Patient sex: F
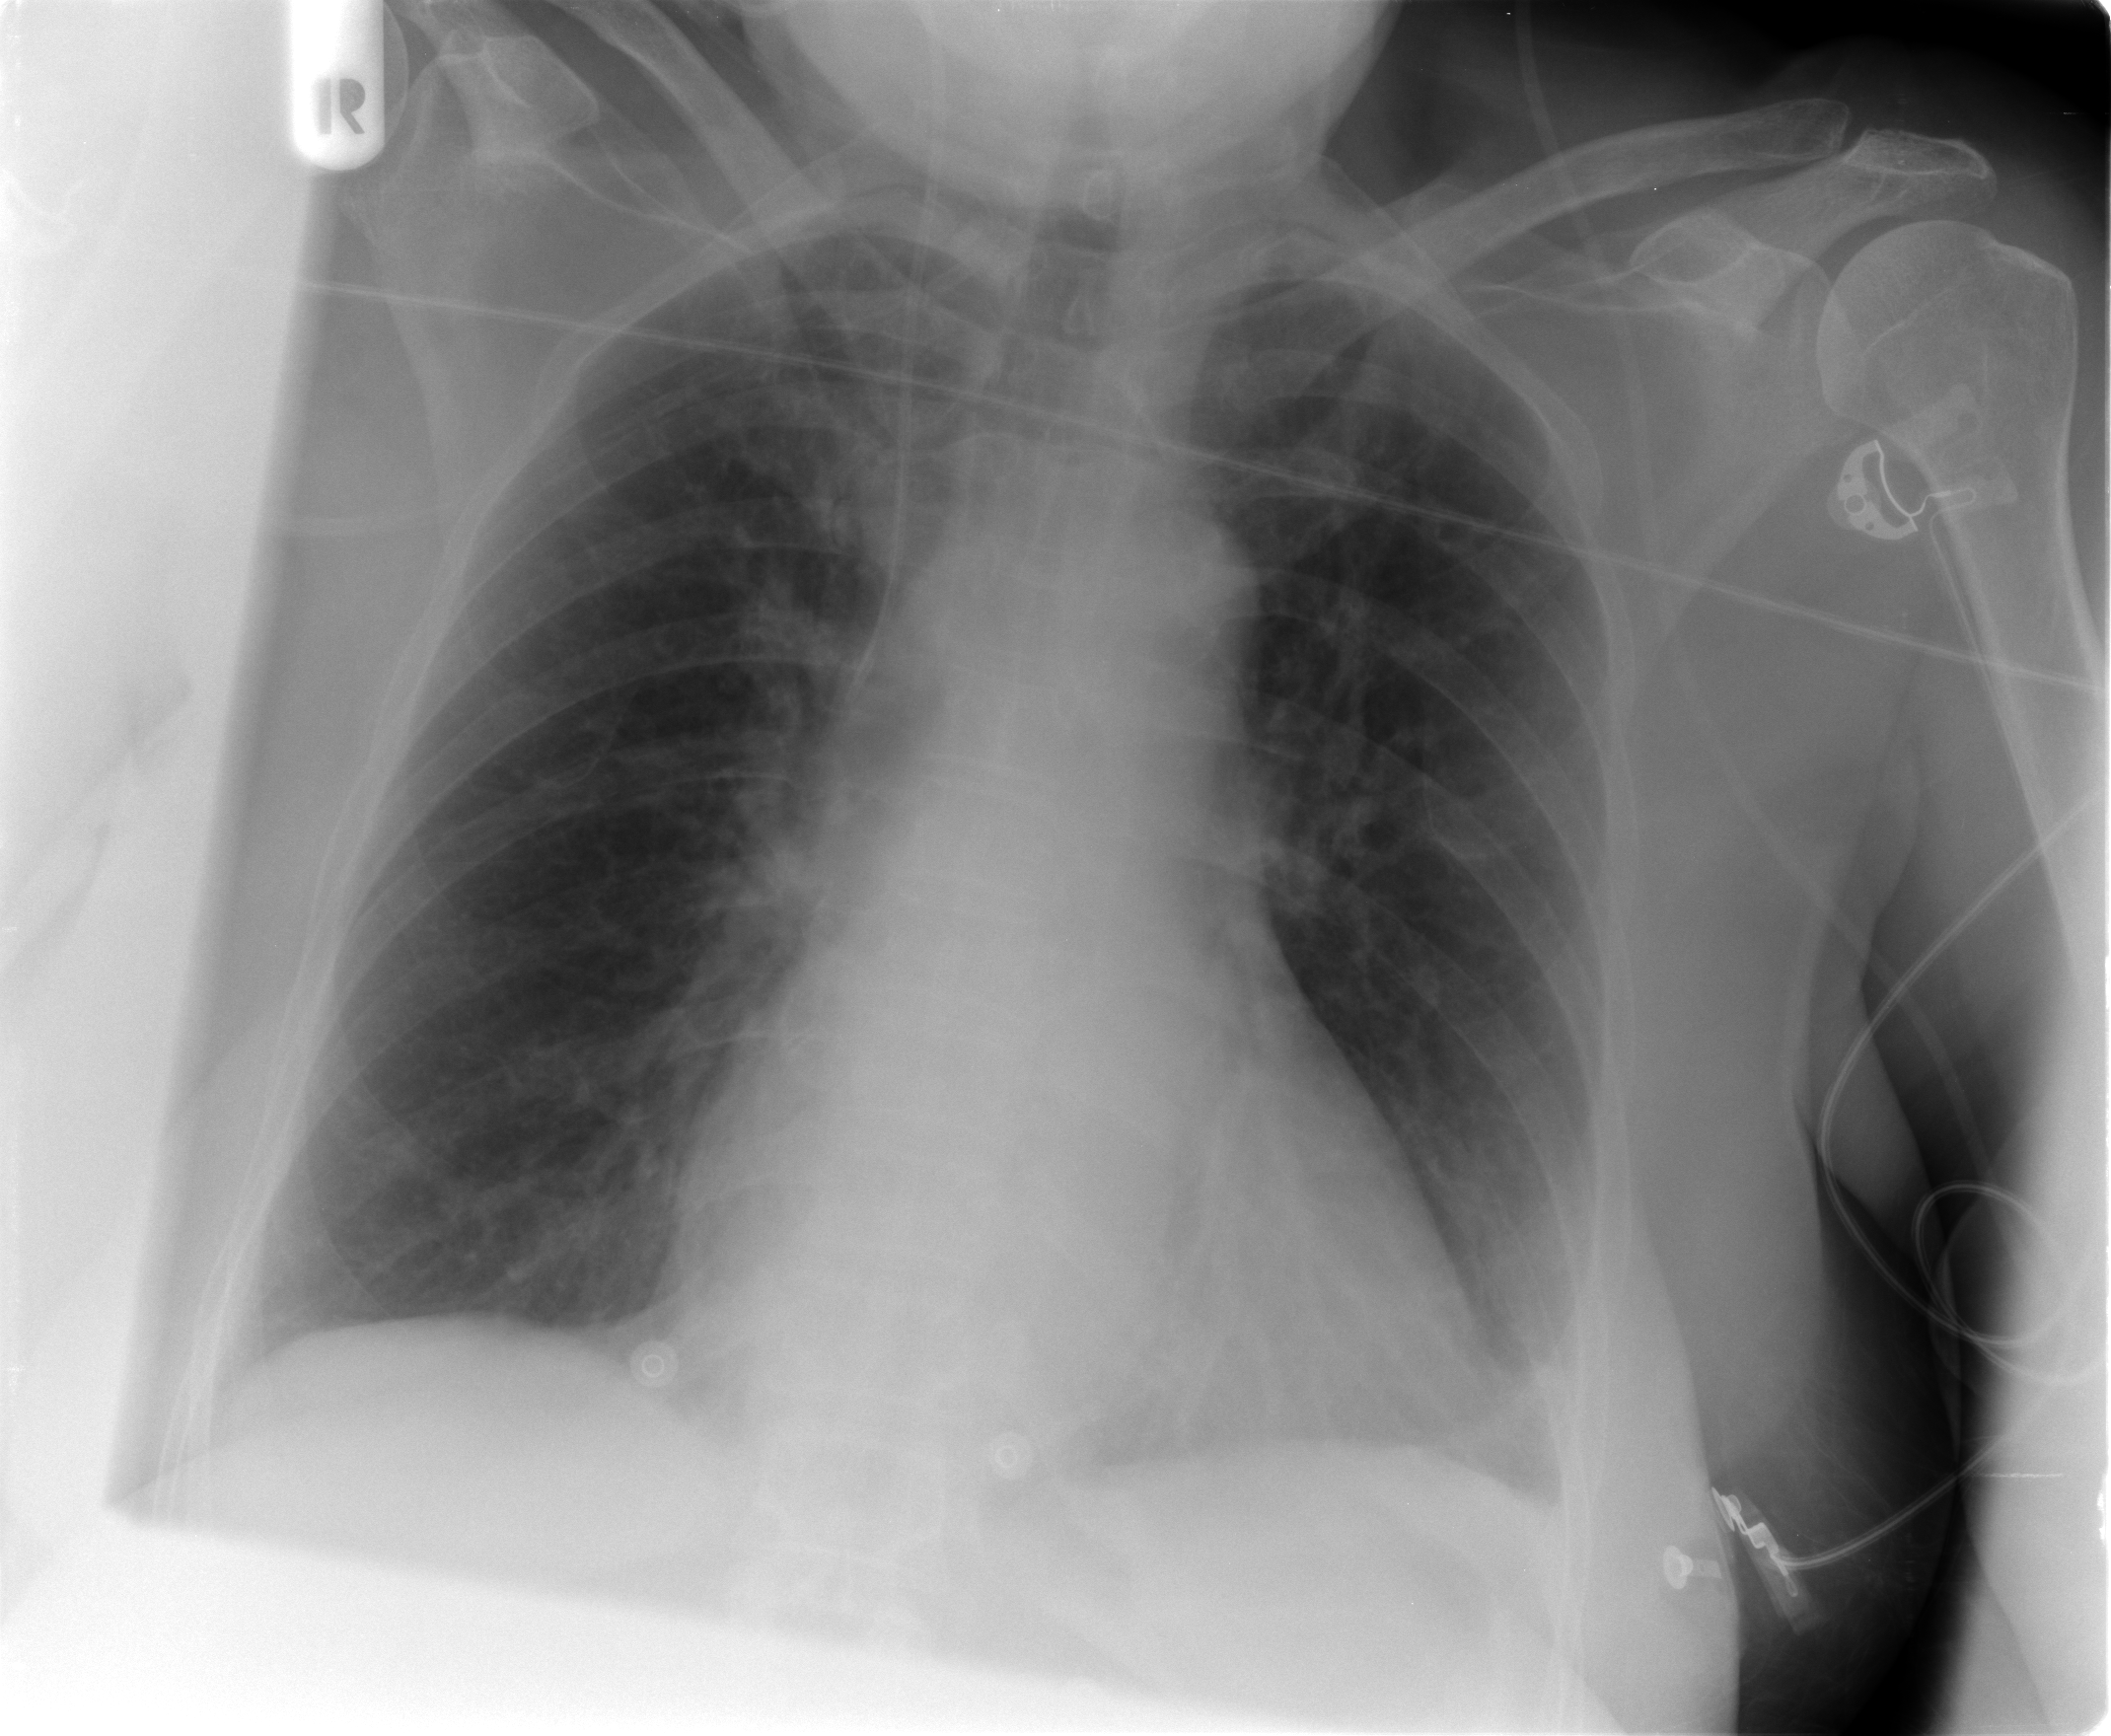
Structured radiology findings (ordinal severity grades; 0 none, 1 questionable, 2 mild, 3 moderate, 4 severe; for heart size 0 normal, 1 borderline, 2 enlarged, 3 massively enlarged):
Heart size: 0
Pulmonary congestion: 0
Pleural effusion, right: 0
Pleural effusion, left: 1
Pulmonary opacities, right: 0
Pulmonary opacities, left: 0
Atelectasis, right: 0
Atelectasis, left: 1